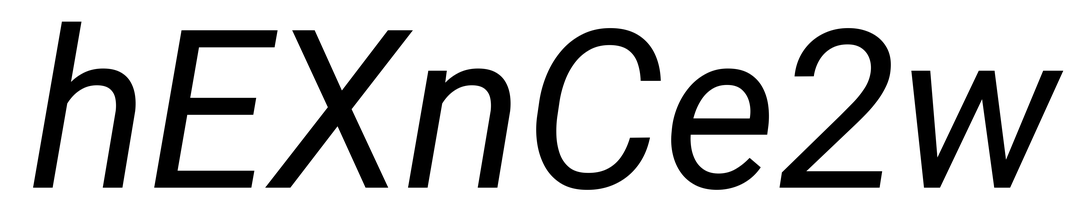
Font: Roboto-Italic_Italic